Question: C# WinForms:
I am trying to find a good way for my resizing issue in this picture attached.
the blue area: I want it to have a FIXED sized regardless of the Form size.
the red area: I want it to Resize when I resize the form.
The Only time I want the Blue area to Resize properly is when I change the language so some non-English lang so if the translated text in labels, check boxes,etc gets longer well I want it to still fit in there.
I thought I can use TableLayout with two columns, drop a Panel inside the left column of this table layout and draw my controls inside it,... but how I can keep the left panel on a Fixed size for the blue area that meets my requirements ?
Thanks

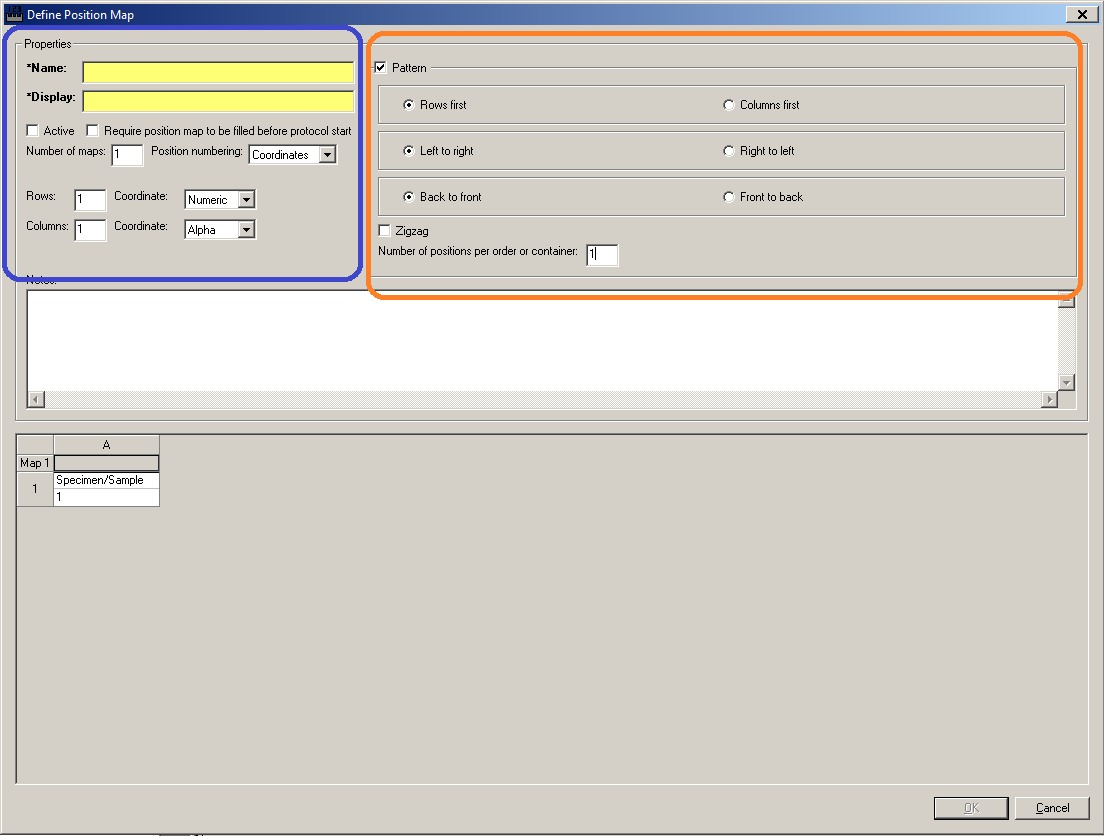
Answer: This should work:
Drop a FlowLayoutPanel on your Form.
Drop Two Panels onto it. One for the left content, one for the right.
Set the AutoSize property of the left one to true.
Inside this Panel I would use a TableLayoutPanel with AutoSize enabled, for the controls.
On the second Panel you should Enable Anchor Left, Top and Right to fore it to take the rest of the available space.
For the fine tuning you can set Margin and Padding of the controls.
Hope that helps. In general you can achive nearly every kind of autosizing UI with winforms, you just have to figure out what's the best way. I am almost certain that I could do this in under 30 minutes.
Some general properties/controls that can be used to achive a resizable form:
- Anchor (Top, Left, Bottom, Right). Defines how a control behaves on resizing. If you want a control to be on the right side on resizing, set Anchor to Top, Right. If you want it to grow horizontally, set it to Top, Left, Right. If you want it to grow horizontally and vertically, set it to Top, Left, Bottom, Right. For a control inside a FlowLayoutPanel or TableLayoutPanel the anchor behaves a little bit different and defines on which side(s) a control should be attached.- Dock, allows a Control to attach to its parent, either on one side (Top, Left, Bottom or Right, or use the max. available space (Fill)- Autosize and AutoSizeMode (GrowOnly, GrowAndShring) - Allows a control to resize to the needed or availabe space. Can be used with MinimumSize and MaximumSize.- Margin - Defines the space a control claims between itself and the parent (or next one in the stack). Can be set for Left, Right, Top and Bottom- Padding - Defines the space a control claimes between itself and it's childs.- TableLayoutPanel is a container in which you can define rows an columns that have a fixed width, a percent value or just autosize. If you drop a control inside a TableLayoutPanel you can tell it to use multiple columns/rows with the Rowspan/Colspan property- FlowLayoutPanel - Puts all controls on a horizontal or vertical stack.- If you have a nested structure if may be difficult select or move a control. Visual Studio has a tool window that shows the document tree that helps you with that.- In general: Keep it simple. Often there is an easier solution than nesting a TableLayoutPanel inside a TableLayoutPanel inside a TableLayoutPanel (you get the point, right?)